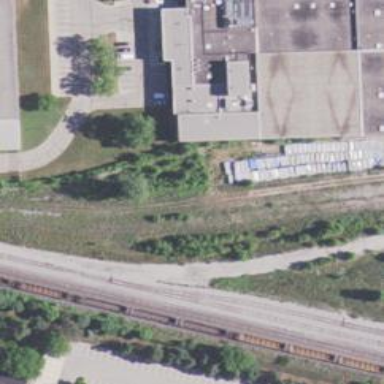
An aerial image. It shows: Siding service facility.